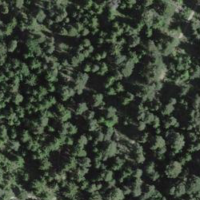
EUNIS habitat code: 43
Species observed at this site:
Cephalanthera rubra